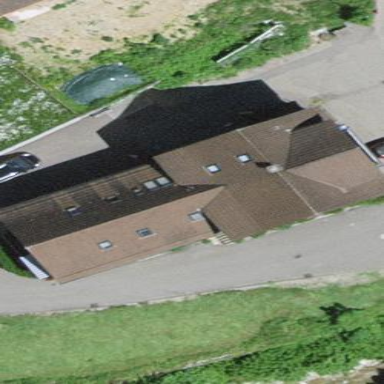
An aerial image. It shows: Part of building that is pub.